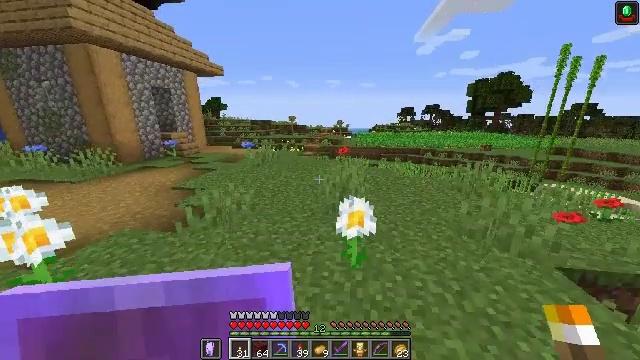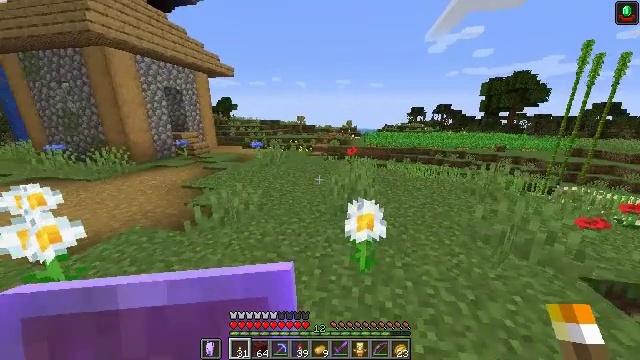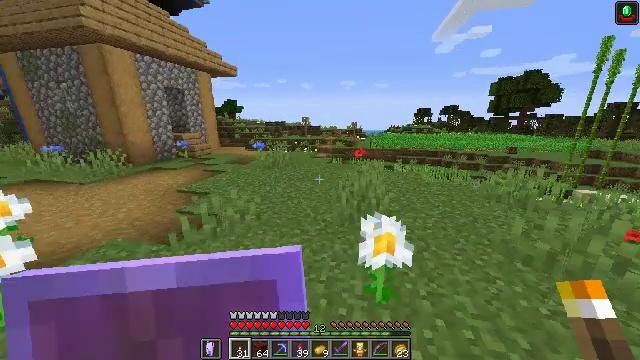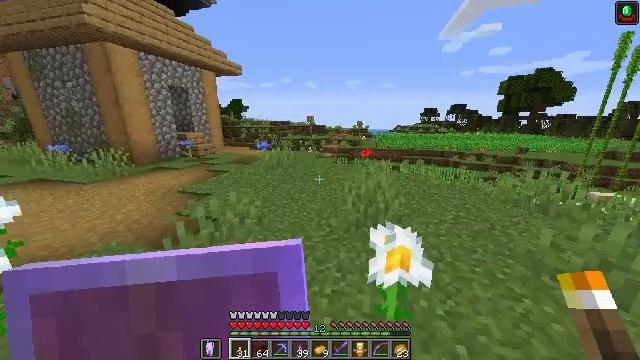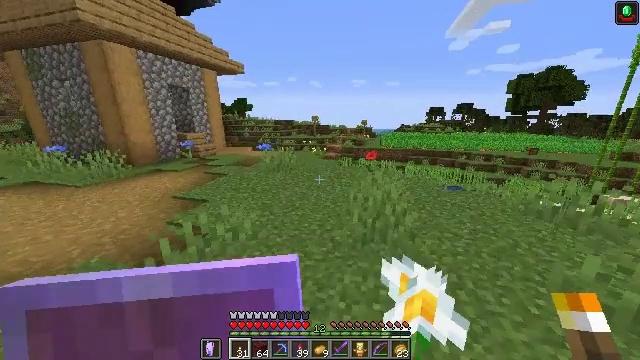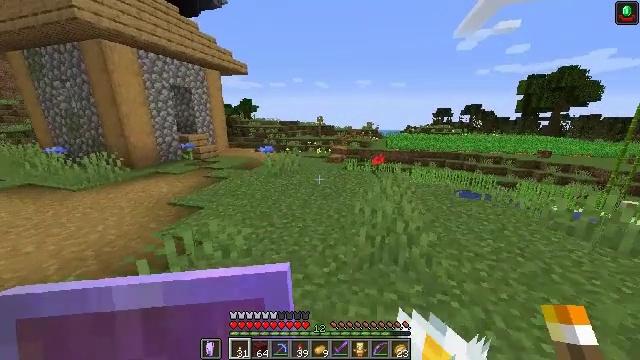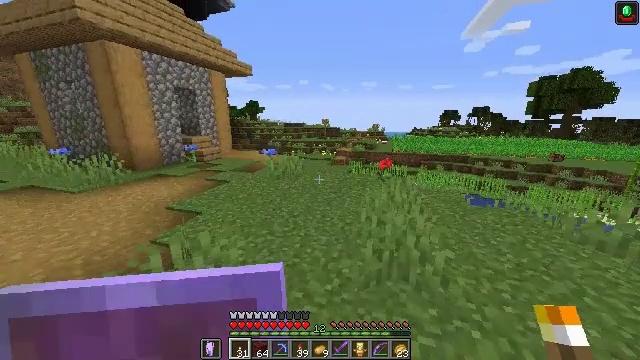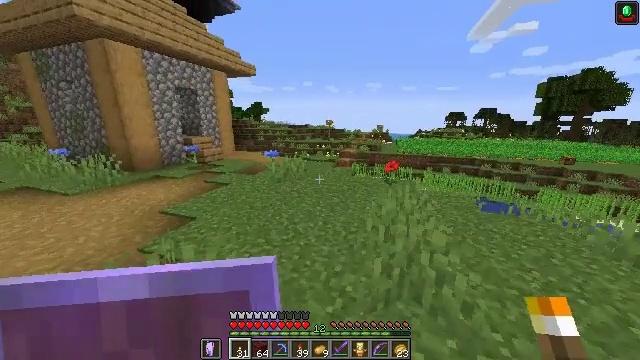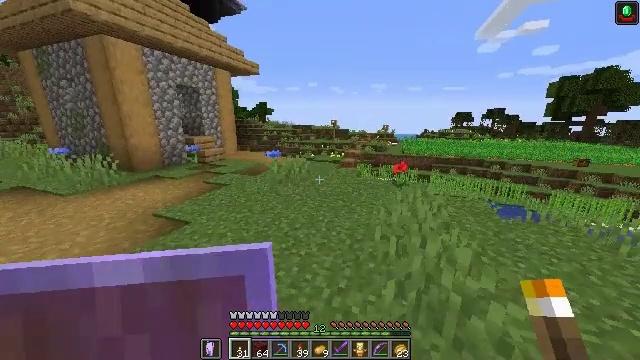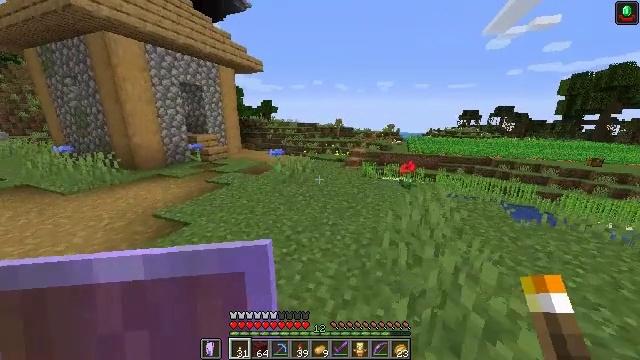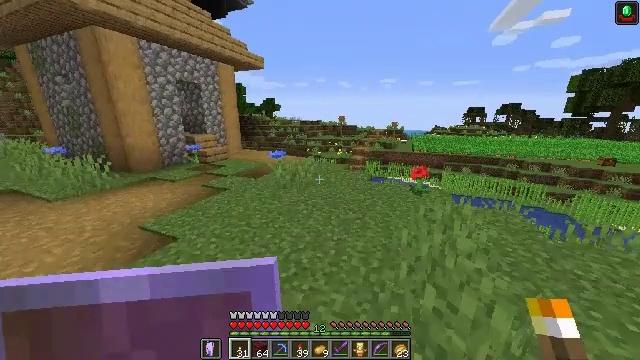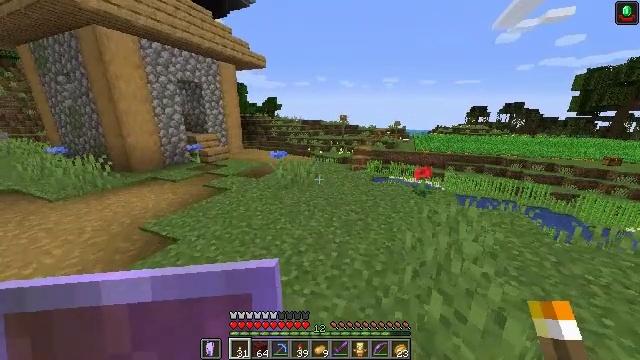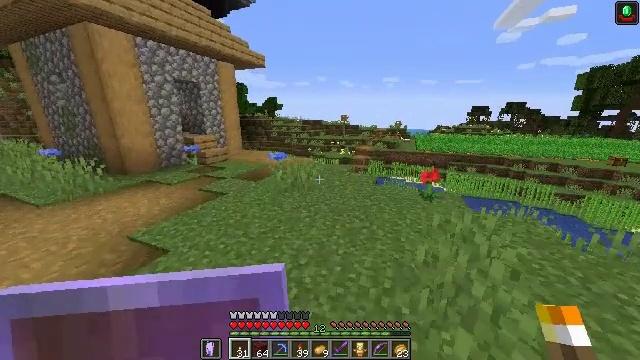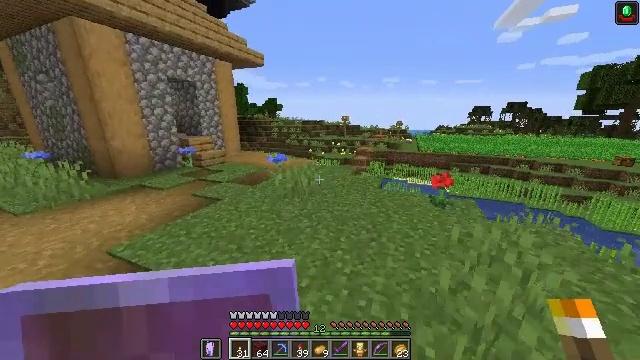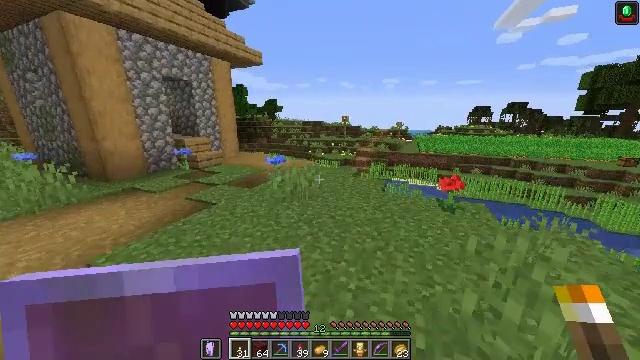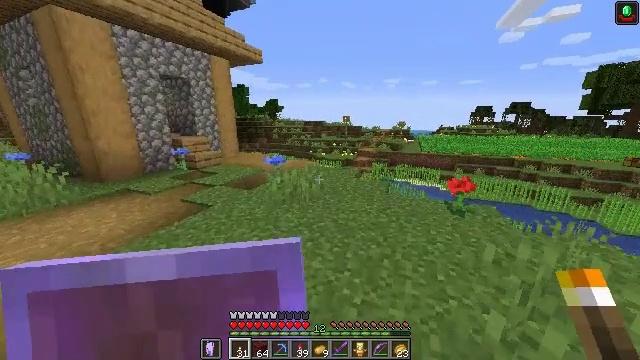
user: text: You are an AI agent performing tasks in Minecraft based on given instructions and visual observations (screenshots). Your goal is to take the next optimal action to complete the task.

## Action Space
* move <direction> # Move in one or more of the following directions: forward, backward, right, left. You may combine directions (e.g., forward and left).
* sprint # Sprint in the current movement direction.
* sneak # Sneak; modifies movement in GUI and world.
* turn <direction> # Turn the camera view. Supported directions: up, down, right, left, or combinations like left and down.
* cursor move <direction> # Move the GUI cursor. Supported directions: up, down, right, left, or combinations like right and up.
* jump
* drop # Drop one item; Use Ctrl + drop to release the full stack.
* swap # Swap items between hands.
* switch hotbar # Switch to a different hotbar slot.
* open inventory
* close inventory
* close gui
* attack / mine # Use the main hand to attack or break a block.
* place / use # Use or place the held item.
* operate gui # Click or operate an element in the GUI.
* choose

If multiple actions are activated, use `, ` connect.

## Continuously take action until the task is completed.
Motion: motion action
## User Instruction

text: Use the furnace to make cooked mutton.
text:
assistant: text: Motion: move forward, turn left
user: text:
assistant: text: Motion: move forward, turn left
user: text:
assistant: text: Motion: move forward, turn left
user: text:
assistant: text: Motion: move forward, turn left
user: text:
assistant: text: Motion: move forward, turn left
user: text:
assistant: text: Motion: move forward, turn left
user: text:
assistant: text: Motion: move forward, turn left
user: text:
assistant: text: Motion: move forward, turn left
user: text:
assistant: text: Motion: move forward, turn left
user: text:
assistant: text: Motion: move forward
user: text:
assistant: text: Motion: move forward
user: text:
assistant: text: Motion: move forward
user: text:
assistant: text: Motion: move forward
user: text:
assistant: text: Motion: move forward
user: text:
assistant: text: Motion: move forward
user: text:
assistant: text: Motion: move forward
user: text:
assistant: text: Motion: move forward
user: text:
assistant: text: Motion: move forward
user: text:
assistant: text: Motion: move forward
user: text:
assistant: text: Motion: move forward
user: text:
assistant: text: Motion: move forward
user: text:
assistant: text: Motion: move forward, turn left
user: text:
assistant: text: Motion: move forward, turn left
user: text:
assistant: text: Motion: move forward, turn left
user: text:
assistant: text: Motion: move forward, turn left
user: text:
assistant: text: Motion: move forward, turn left
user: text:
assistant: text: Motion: move forward, turn left
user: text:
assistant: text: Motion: move forward, turn left
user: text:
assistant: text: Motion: move forward, turn left
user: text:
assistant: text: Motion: move forward, turn left